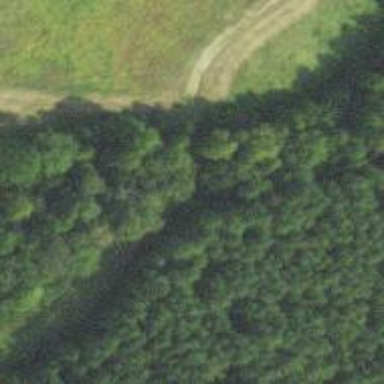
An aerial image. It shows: Culvert tunnel.